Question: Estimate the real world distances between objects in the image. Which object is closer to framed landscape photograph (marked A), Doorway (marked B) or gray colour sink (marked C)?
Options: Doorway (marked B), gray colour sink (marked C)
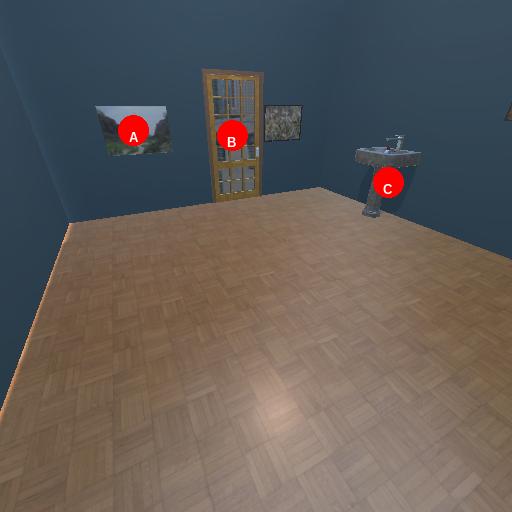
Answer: Doorway (marked B)